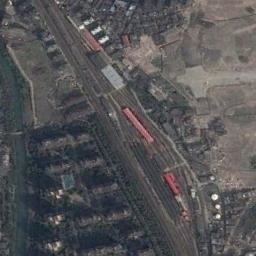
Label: railway_station